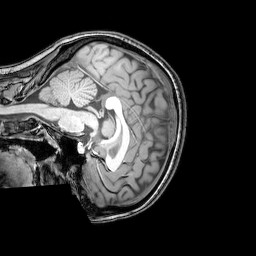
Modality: T1w
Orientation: sagittal
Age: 26
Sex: female
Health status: healthy
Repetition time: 0.081 s
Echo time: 0.037 s